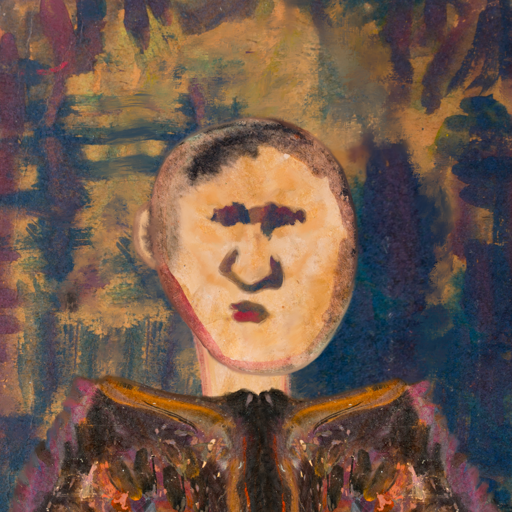
Background: InTheSun, Head And Neck Front: Childish, Face Front: In_The_Sun, Bust: Gypsy_Queen, Hair Front: Blank, Head Accessory: Blank, Second Necklace: Blank, Necklace: Blank, Baby: Blank